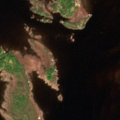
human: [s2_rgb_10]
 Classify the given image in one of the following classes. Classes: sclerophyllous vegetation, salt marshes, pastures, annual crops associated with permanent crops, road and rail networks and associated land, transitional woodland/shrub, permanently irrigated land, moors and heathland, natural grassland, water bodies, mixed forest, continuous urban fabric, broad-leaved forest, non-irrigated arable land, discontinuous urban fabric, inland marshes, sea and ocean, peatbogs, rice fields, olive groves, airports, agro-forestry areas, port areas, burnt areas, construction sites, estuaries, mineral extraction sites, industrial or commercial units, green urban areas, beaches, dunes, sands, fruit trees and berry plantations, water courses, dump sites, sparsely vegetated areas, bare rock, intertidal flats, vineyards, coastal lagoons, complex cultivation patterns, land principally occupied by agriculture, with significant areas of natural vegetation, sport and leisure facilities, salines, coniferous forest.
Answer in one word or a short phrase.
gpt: mixed forest, sea and ocean